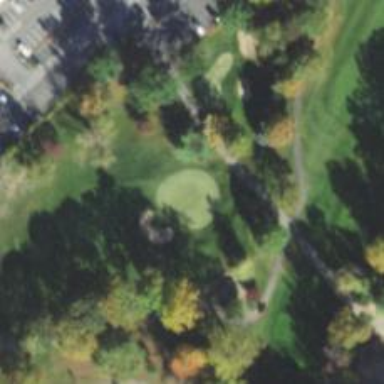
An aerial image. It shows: View of golf hole.